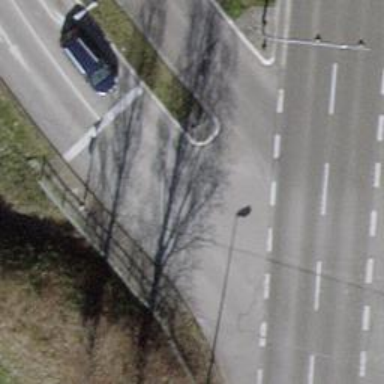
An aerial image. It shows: Primary link road with asphalt surface.